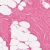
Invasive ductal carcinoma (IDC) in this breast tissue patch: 0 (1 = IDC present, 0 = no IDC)